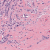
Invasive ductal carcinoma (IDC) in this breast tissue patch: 1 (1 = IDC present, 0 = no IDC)